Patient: sex M, age 66
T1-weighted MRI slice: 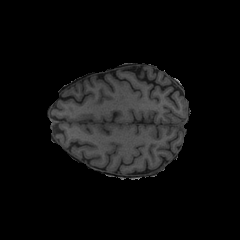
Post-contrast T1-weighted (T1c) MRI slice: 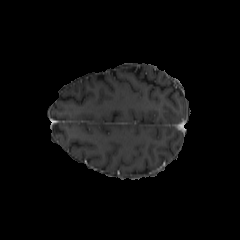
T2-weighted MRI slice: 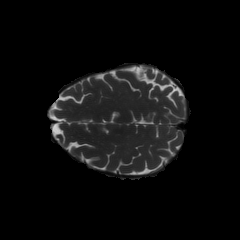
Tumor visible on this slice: no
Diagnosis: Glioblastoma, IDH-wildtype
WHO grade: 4